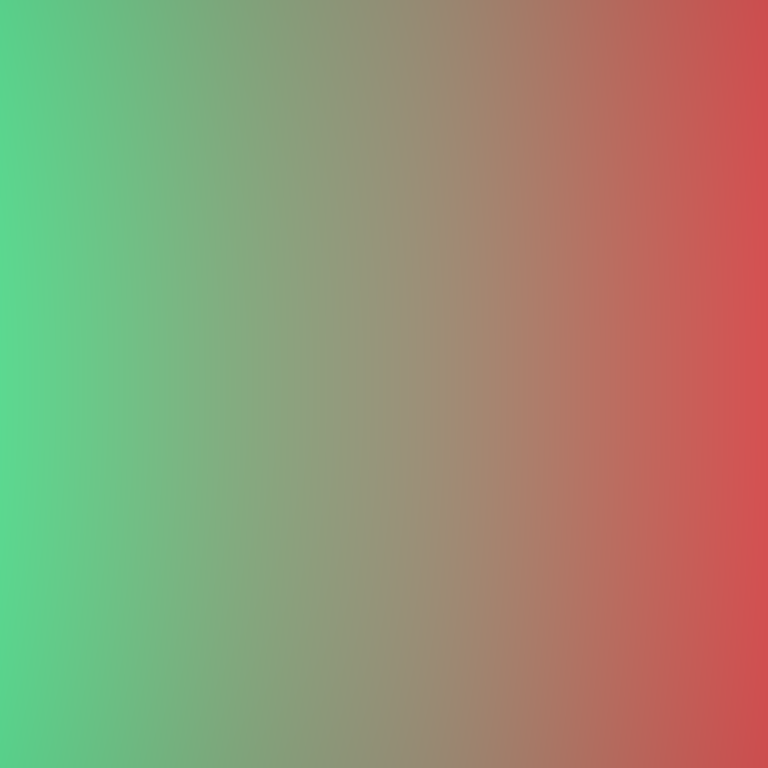
Abstract light effect, smooth gradient from green to red, calm atmosphere, soft blend, no room, no furniture, no objects.